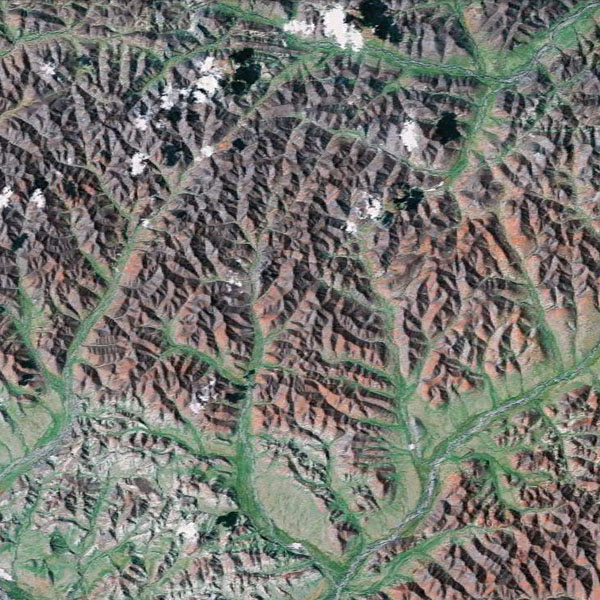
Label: Mountain